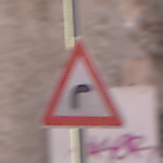
Verkehrszeichen: KurveRechts
Umgebung: Outdoor, Urban
Tageszeit: MorningAfternoon
Wetter: Clear
Licht: Natural
Jahreszeit: NotSpecified
Kontrast: MediumContrast